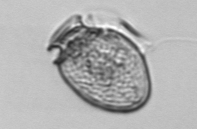
Label: Dinophysis_acuminata